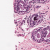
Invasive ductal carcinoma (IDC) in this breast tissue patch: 0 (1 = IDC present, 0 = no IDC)